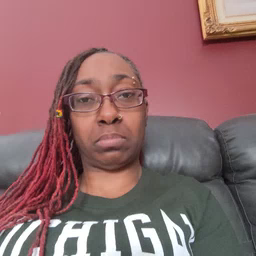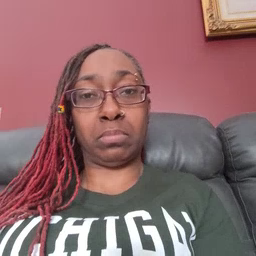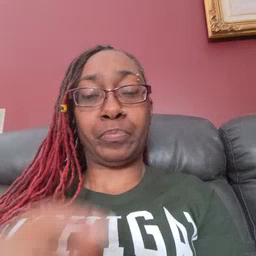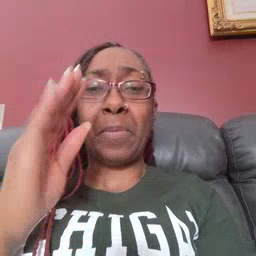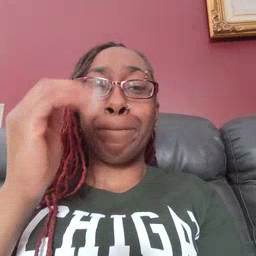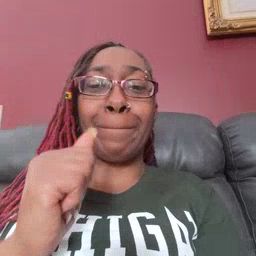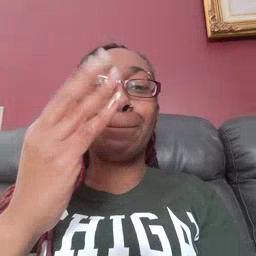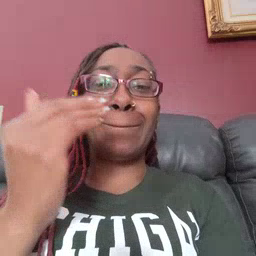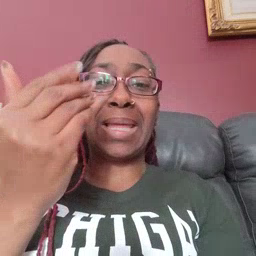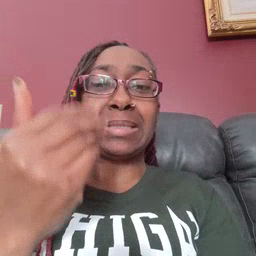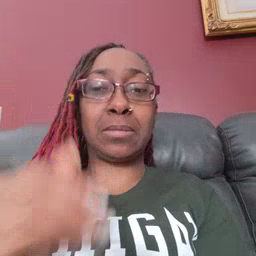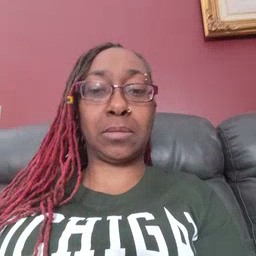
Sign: mitten